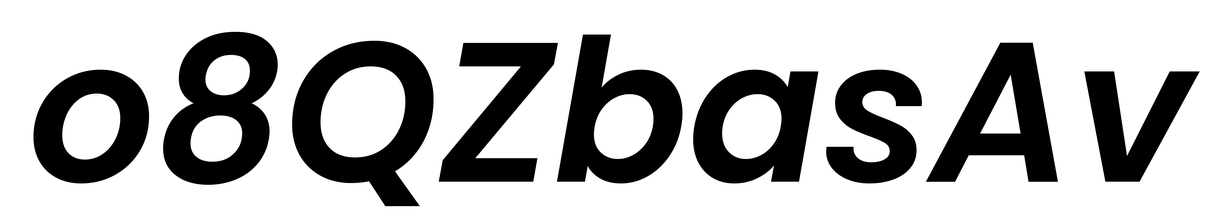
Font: Poppins-SemiBoldItalic